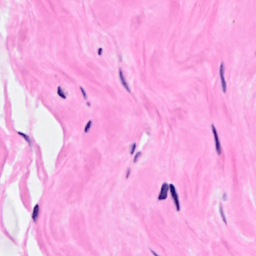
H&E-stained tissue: Breast